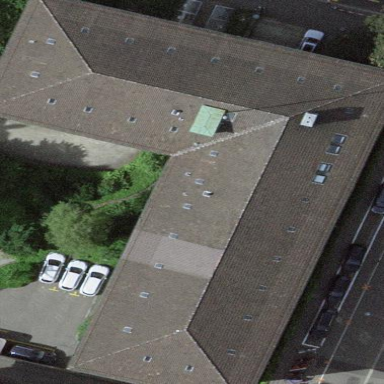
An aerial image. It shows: Public building.